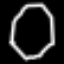
Label: octagon